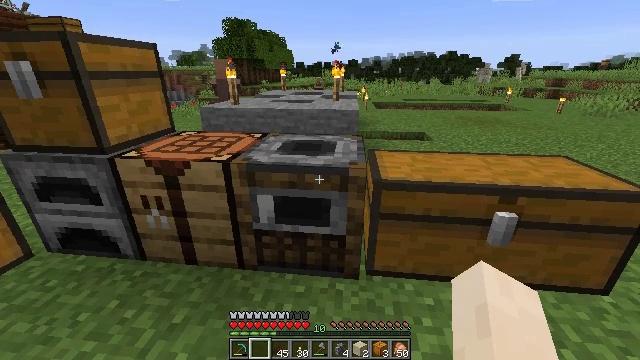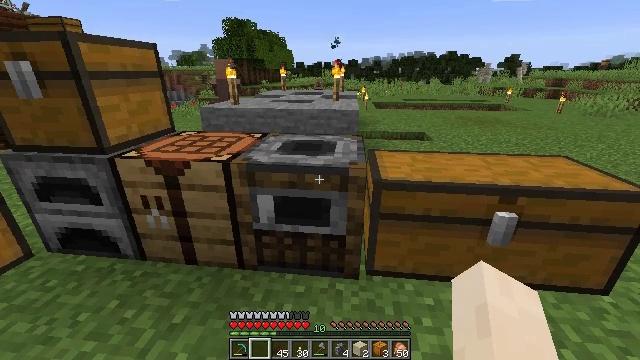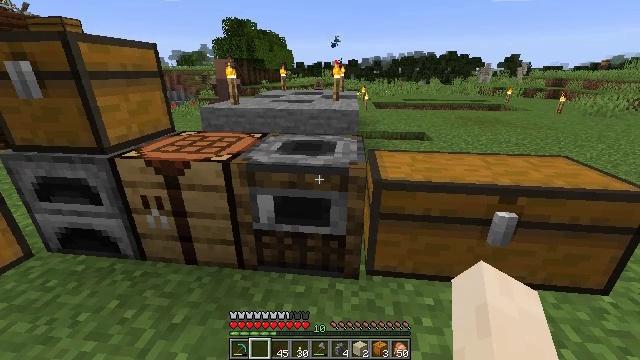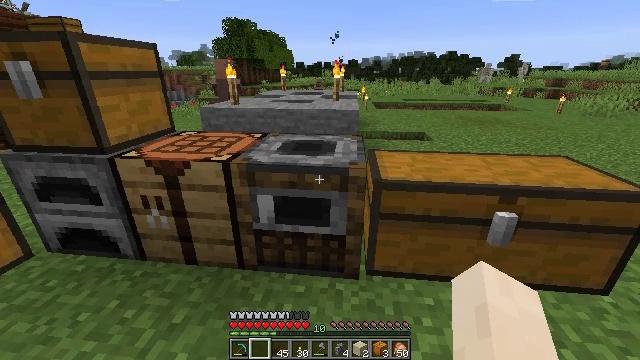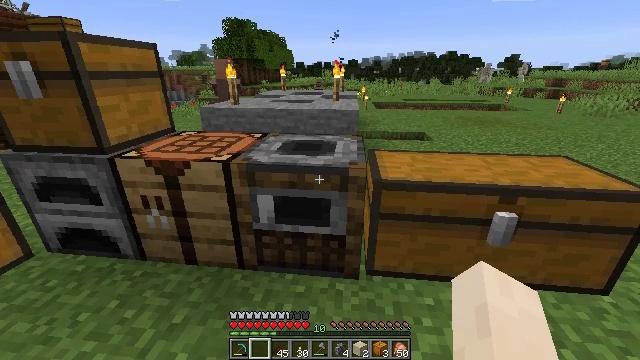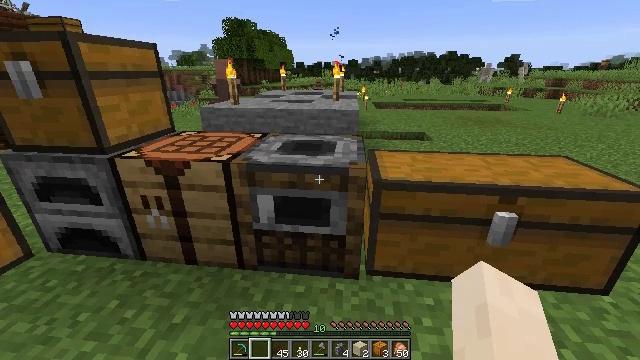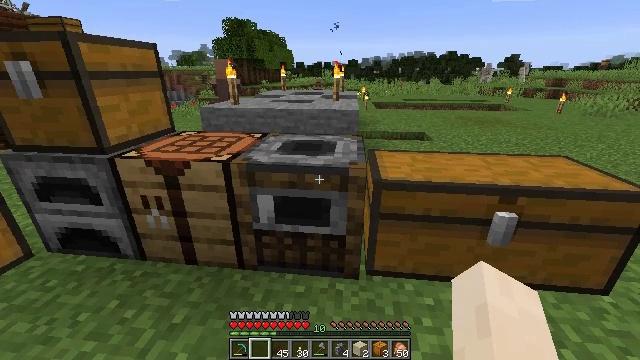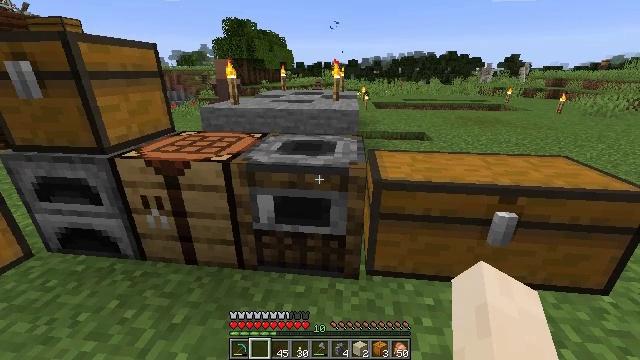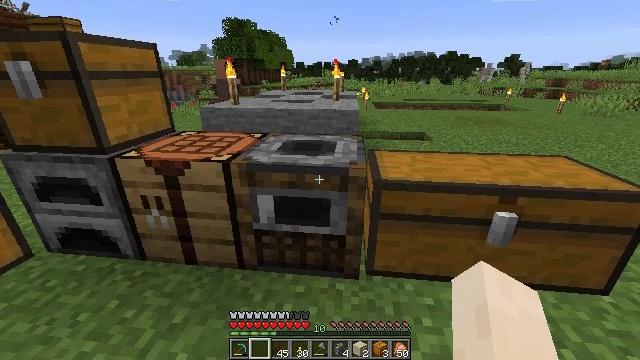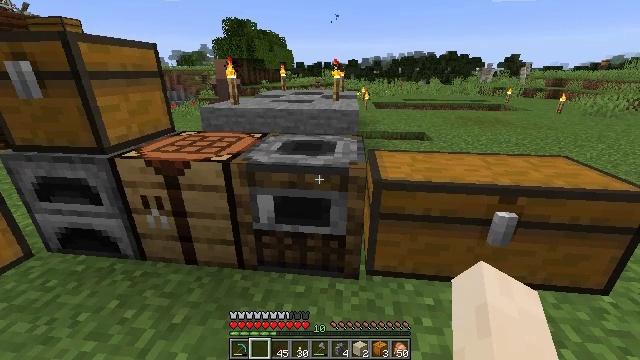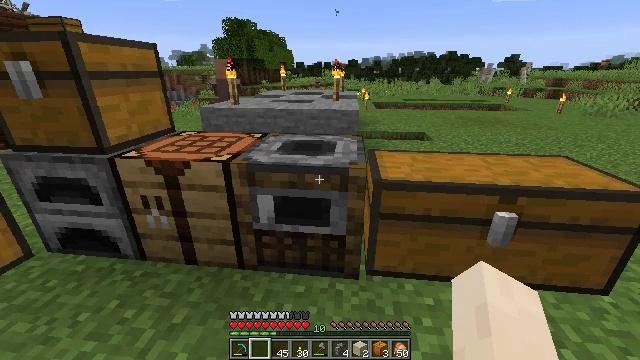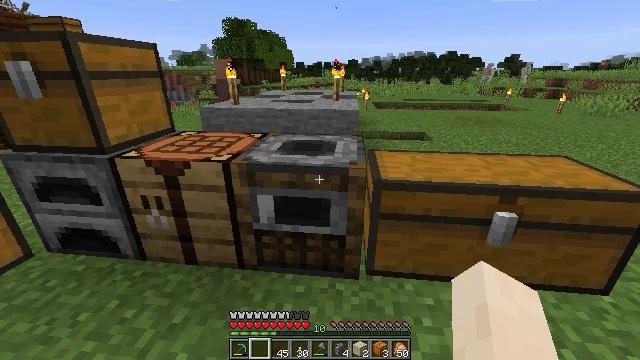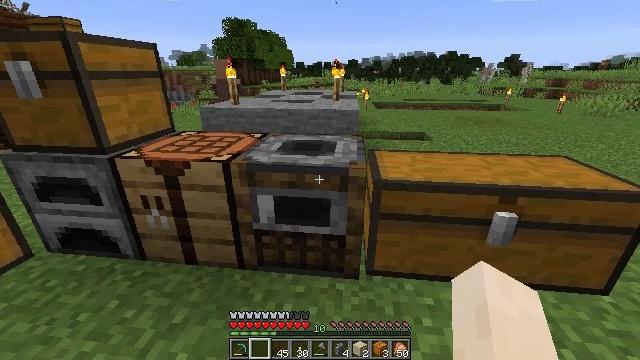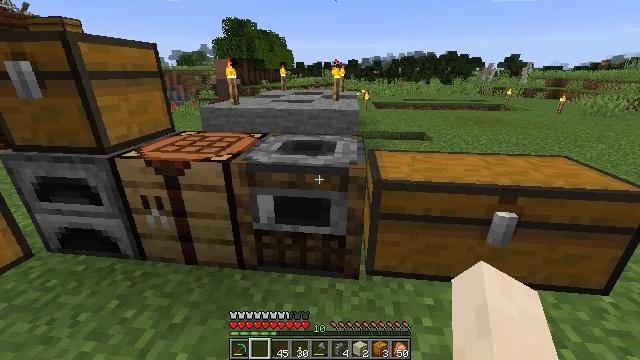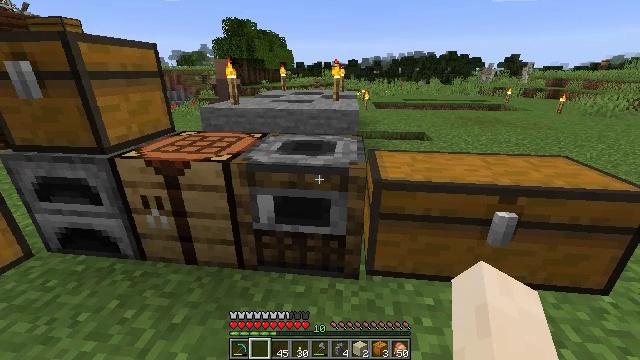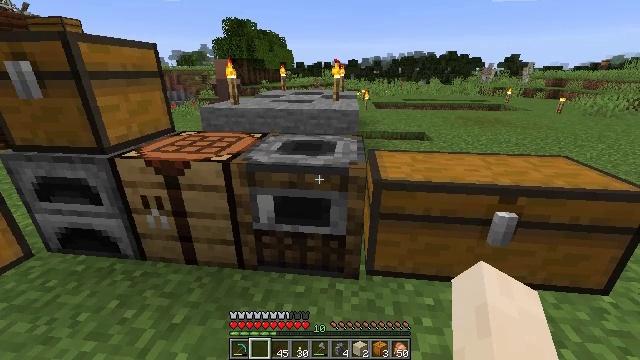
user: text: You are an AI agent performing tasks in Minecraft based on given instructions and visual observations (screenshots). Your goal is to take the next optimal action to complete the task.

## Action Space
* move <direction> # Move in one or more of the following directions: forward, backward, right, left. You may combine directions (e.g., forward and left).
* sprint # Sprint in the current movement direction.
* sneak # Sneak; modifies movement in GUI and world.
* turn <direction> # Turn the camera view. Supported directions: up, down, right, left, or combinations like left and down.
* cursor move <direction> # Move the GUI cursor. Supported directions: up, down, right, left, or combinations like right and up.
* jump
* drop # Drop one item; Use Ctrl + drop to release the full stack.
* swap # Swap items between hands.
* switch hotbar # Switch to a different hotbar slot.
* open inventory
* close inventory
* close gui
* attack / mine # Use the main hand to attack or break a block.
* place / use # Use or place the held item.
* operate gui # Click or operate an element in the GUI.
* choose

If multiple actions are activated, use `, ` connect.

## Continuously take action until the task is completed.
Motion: motion action
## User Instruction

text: Reclaim the smoker from the setup.
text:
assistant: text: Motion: no_op
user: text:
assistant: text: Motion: no_op
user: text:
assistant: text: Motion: no_op
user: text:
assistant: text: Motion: no_op
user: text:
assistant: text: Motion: no_op
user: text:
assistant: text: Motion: no_op
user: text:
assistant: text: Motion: no_op
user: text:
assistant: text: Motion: no_op
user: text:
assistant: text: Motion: no_op
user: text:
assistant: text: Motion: no_op
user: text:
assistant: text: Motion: no_op
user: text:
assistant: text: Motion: no_op
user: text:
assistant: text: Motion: no_op
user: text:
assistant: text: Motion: no_op
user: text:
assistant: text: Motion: no_op
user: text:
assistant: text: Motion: no_op
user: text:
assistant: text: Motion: no_op
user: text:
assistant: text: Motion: no_op
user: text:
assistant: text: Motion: no_op
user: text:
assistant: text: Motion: no_op
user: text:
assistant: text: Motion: no_op
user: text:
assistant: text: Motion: no_op
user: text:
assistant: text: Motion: no_op
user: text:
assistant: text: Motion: no_op
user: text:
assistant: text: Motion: no_op
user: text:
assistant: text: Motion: no_op
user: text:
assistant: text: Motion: no_op
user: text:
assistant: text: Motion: no_op
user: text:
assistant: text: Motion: no_op
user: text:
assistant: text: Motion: no_op